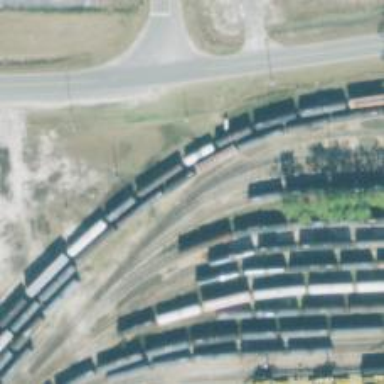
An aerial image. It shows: Railway spur service.